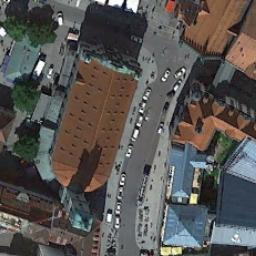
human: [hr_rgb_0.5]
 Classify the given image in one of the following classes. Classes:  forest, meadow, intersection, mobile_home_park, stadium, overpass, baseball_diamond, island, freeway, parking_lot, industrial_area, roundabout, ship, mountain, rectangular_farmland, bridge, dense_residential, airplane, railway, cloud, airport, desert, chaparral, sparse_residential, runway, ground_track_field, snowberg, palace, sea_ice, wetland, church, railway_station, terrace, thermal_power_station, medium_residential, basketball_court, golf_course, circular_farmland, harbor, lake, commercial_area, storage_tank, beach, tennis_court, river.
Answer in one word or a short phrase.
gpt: church